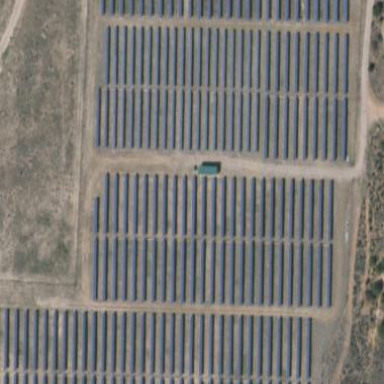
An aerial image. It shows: Solar power plant using photovoltaic technology.